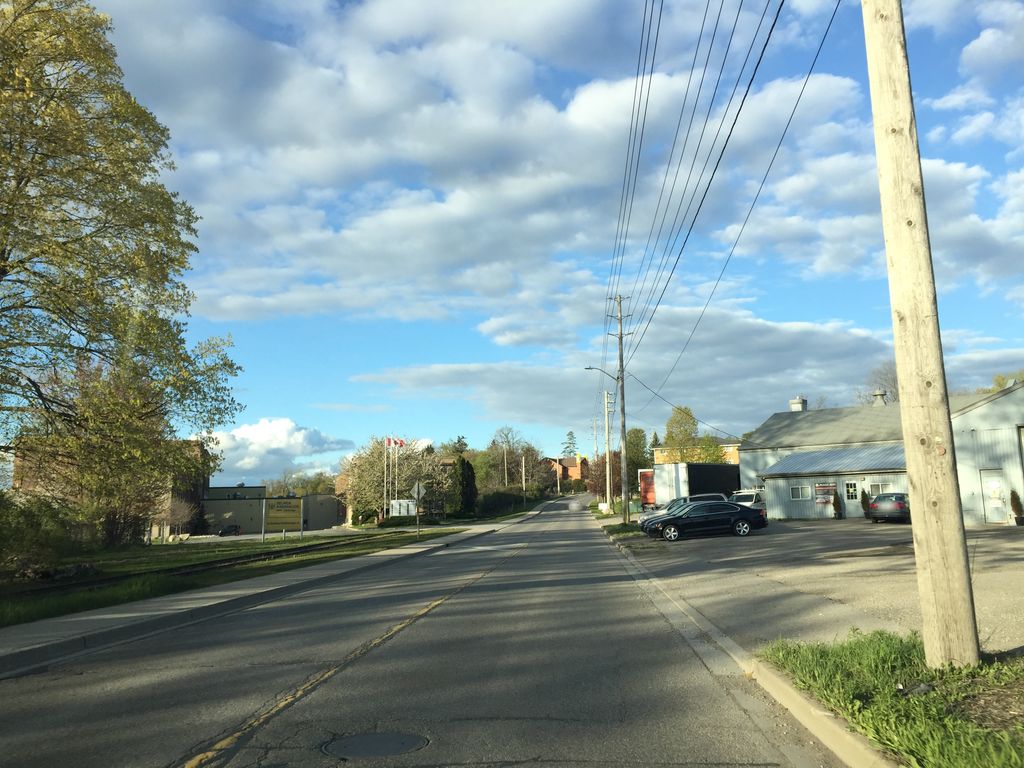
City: kitchener-waterloo